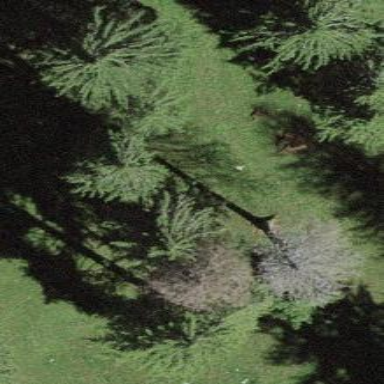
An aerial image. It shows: Serene woodland landscape.